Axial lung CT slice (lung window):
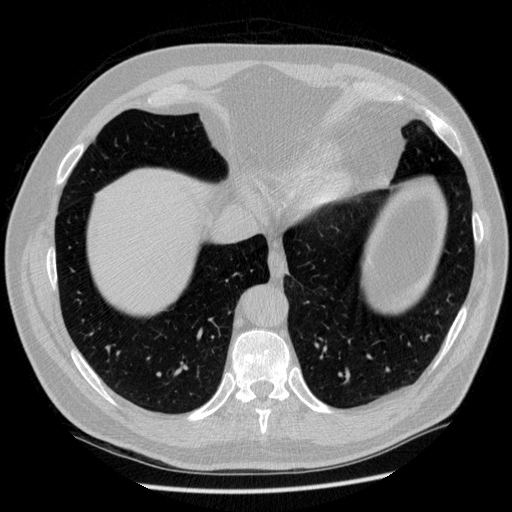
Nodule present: no